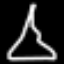
Label: The Eiffel Tower